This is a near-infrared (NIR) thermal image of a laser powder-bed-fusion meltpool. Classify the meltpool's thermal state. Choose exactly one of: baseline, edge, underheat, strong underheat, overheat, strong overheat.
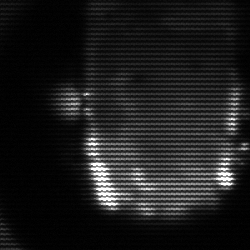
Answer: baseline